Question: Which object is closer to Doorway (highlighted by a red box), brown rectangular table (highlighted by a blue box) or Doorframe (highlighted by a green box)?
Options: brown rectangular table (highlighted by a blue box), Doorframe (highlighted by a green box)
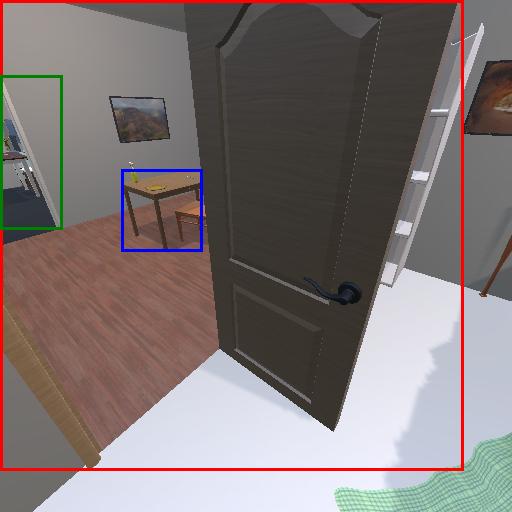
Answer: brown rectangular table (highlighted by a blue box)